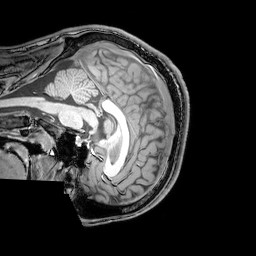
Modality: T1w
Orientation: sagittal
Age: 21
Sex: male
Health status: healthy
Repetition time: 0.081 s
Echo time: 0.037 s